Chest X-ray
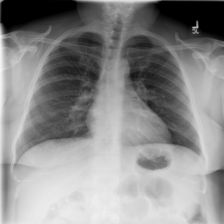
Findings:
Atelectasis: negative
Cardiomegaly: negative
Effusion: negative
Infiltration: negative
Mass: negative
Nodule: negative
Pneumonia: negative
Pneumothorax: negative
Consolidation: negative
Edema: negative
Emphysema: negative
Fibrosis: negative
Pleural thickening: negative
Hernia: negative